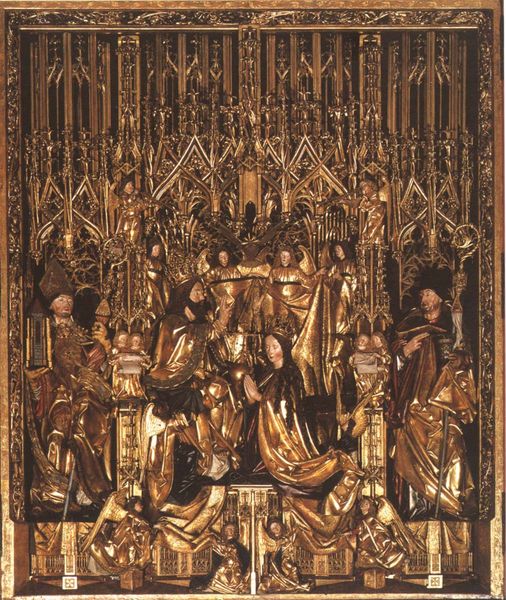
Titel: Altar von Sankt Wolfgang
Künstler: Wolfgang Pacher
Standort: Sankt Wolfgang am Abersee, Pfarrkirche St. Wolfgang (EU - AUT - Salzkammergut)
Schlagwörter: flügel, gott, braun, holz, lampe, säulen, falten, kirche, gewand, gold, gotik, krone, stock, engel, stab, könig, tafel, detail, bronze, beten, gebet, altar, kathedrale, gotisch, kniend, krönung, messe, heilige, heilig, maria, kupferstich, glauben, zepter, masswerk, retabel, schnitzaltar, ikonen, apostel, engeö, christ*